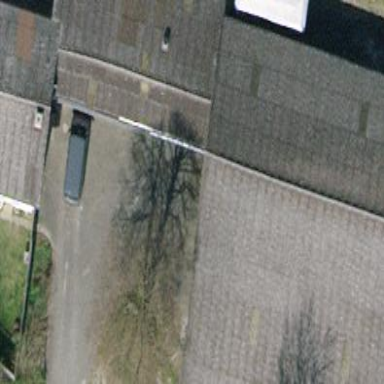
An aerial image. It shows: Farm building.